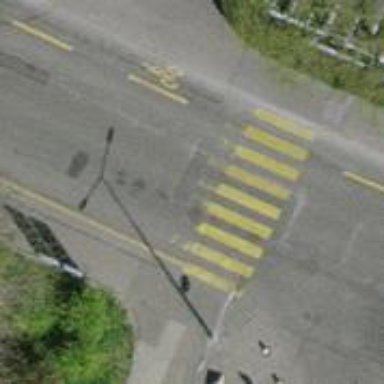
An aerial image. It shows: Marked zebra crossing with island.